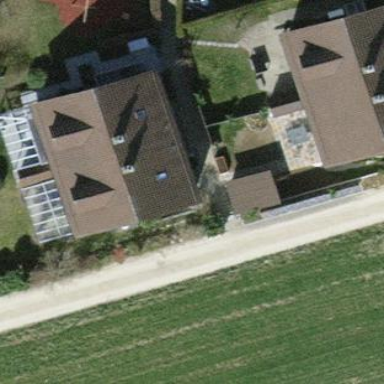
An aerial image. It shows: Semidetached house with gabled roof.